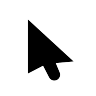
Cursor type: arrow
OS/theme: linux-xcursor-pro
Variant: black